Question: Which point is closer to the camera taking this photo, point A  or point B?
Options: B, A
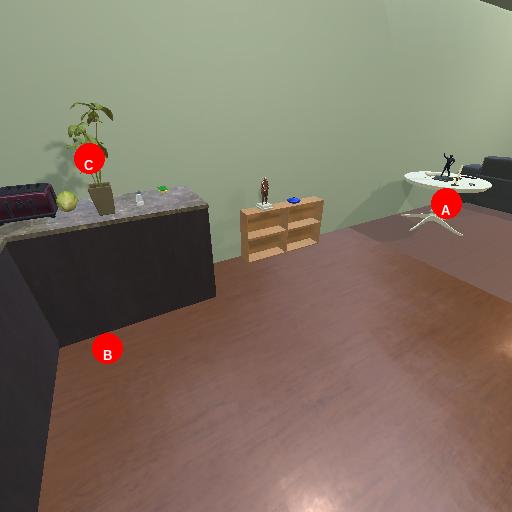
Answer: B